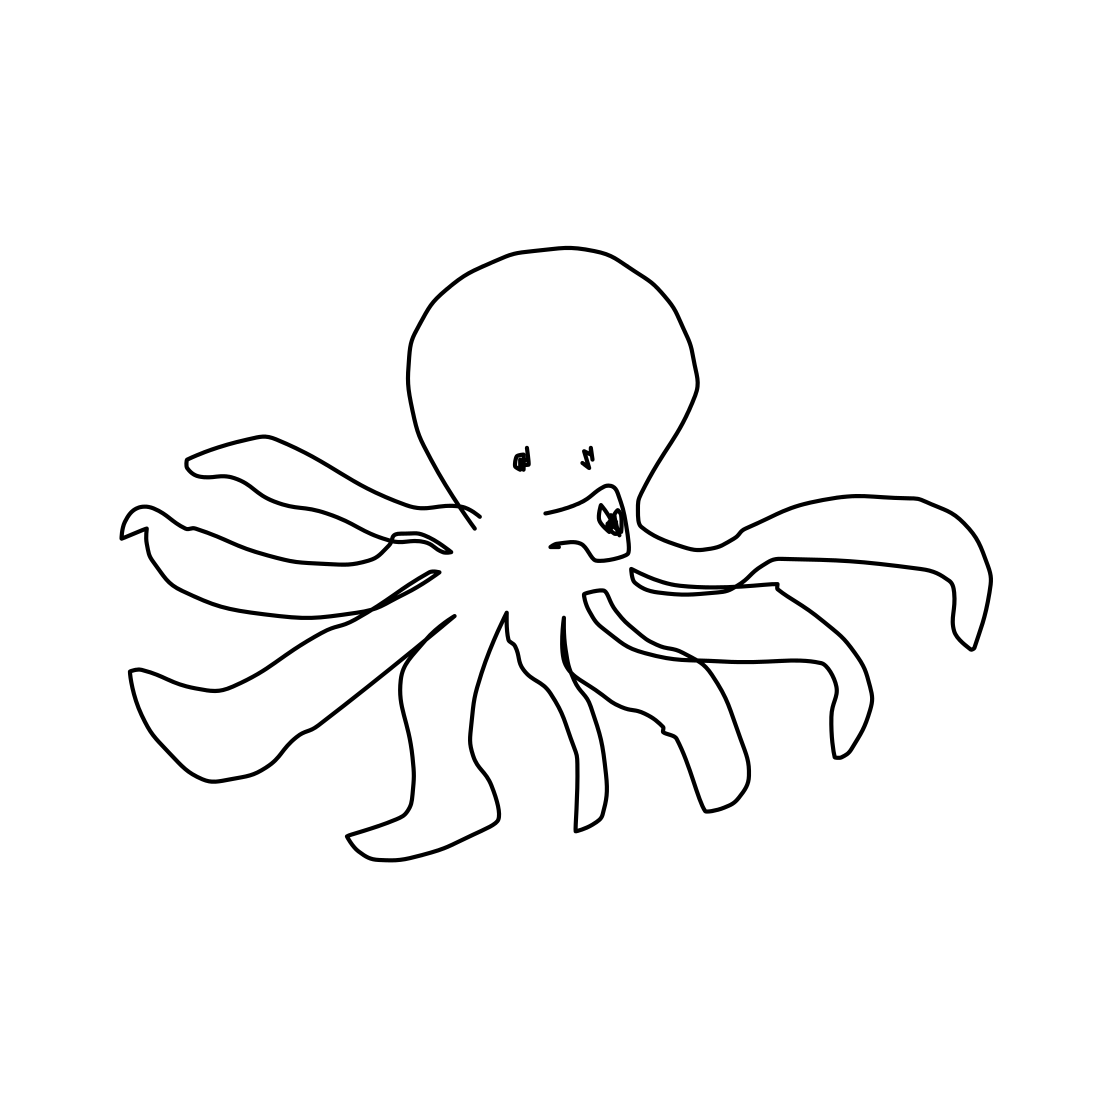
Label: octopus